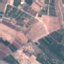
Land use / land cover: PermanentCrop